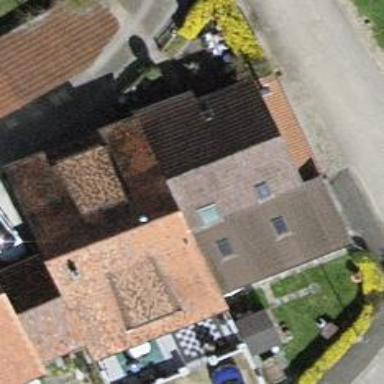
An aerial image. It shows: Terrace building.